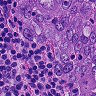
Metastatic tissue present: yes